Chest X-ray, AP view. Patient: 19 years old, sex M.
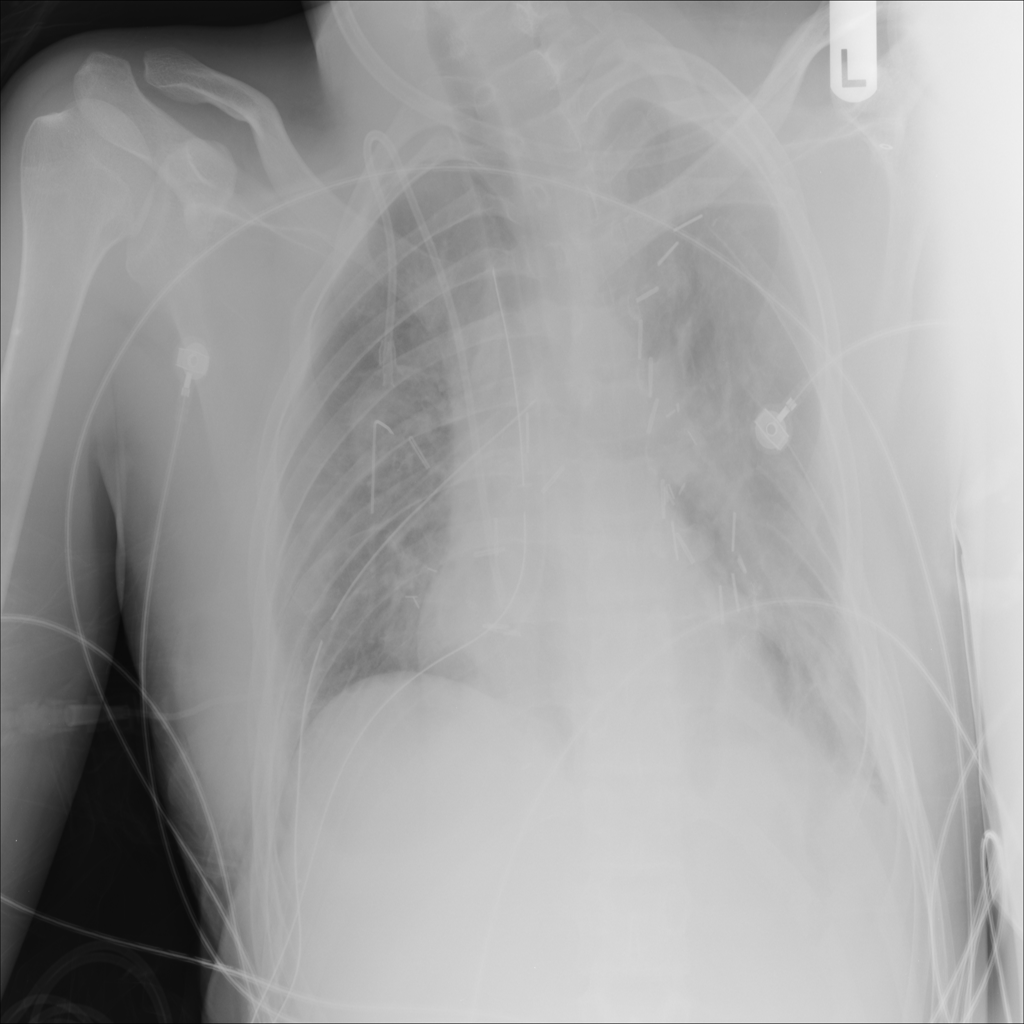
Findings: No Finding